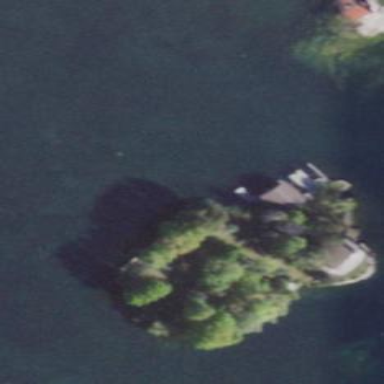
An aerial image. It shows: Islet.